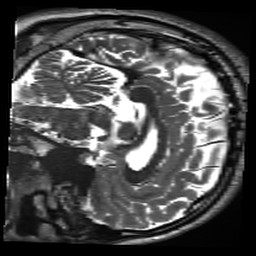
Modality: inplaneT2
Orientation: sagittal
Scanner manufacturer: siemens
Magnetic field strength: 3 T
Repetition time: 11 s
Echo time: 0.059 s